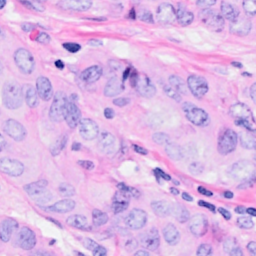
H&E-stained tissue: Breast